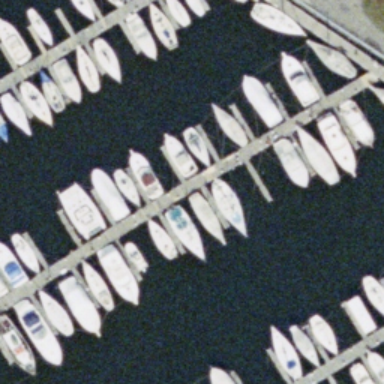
Lots of boats docked at the harbor and the water is deep blue .